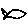
Label: fish